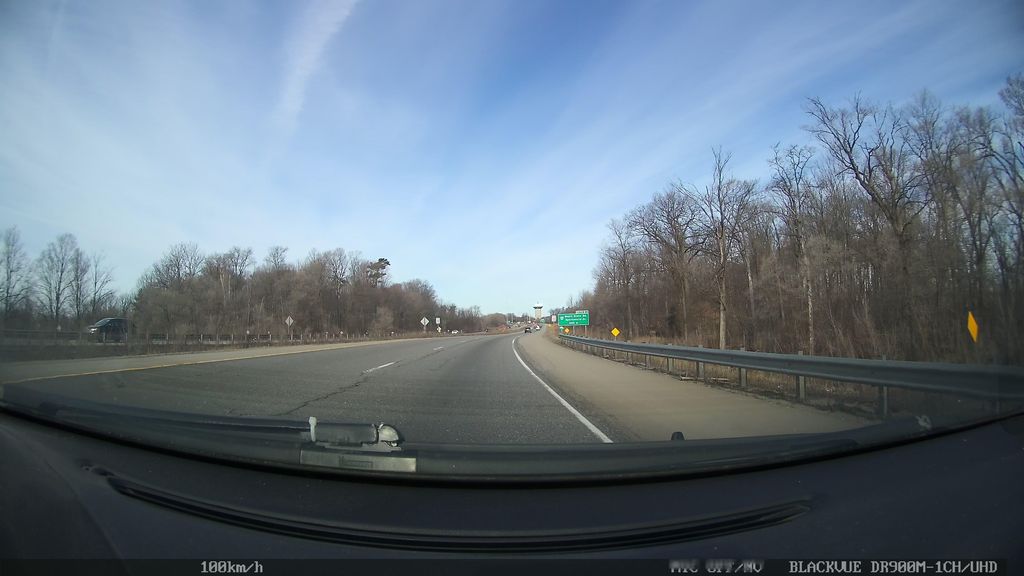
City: kitchener-waterloo